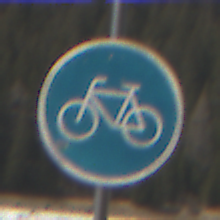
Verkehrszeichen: Radweg
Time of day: Midday
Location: Outdoor (Nature)
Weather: PartlyCloudy
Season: NotSpecified
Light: Natural